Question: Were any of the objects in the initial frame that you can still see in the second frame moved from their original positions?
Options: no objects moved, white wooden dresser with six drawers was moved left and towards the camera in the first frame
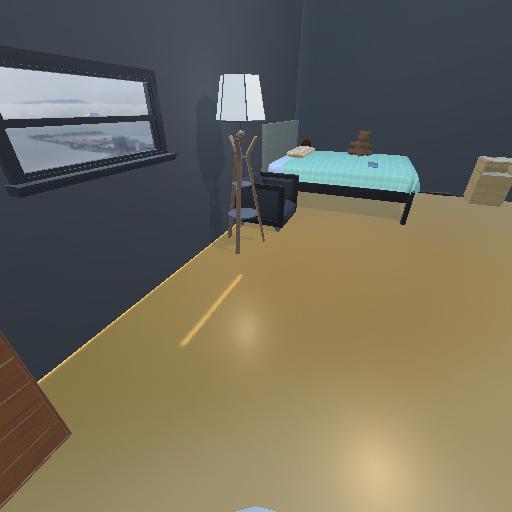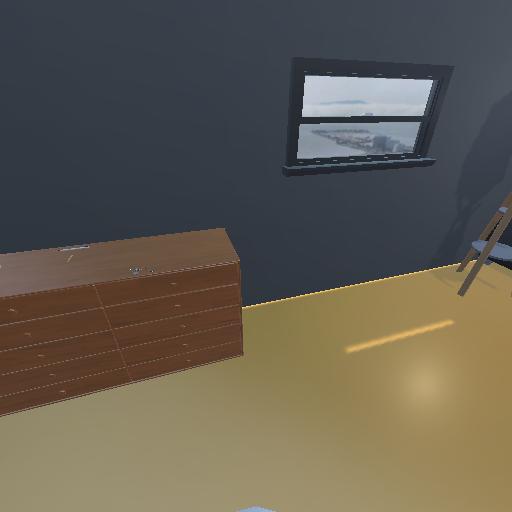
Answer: no objects moved